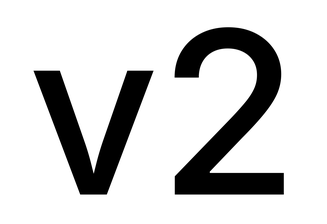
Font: Inter_Medium